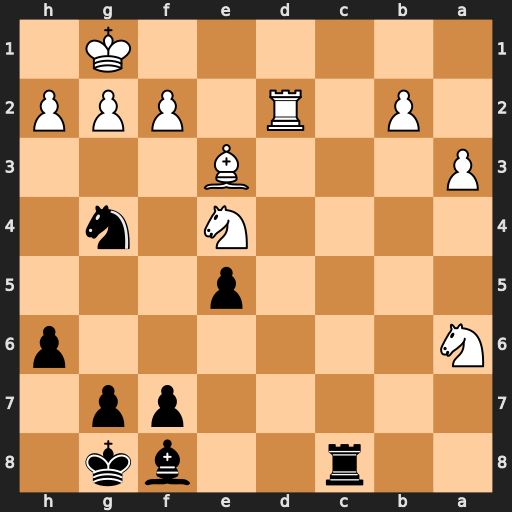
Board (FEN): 2r2bk1/5pp1/N6p/4p3/4N1n1/P3B3/1P1R1PPP/6K1
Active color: b
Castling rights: -
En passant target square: -
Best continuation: Rc1+ Rd1 Rxd1#